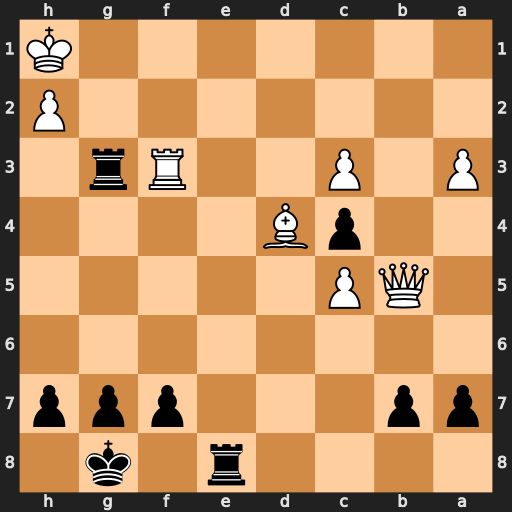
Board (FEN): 4r1k1/pp3ppp/8/1QP5/2pB4/P1P2Rr1/7P/7K
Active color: b
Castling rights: -
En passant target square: -
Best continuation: Re1+ Rf1 Rxf1+ Bg1 Rfxg1#